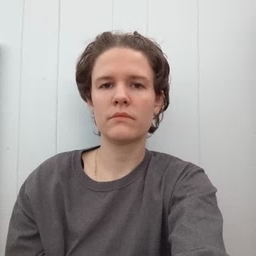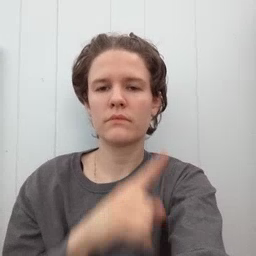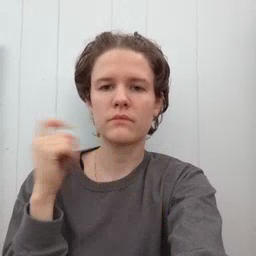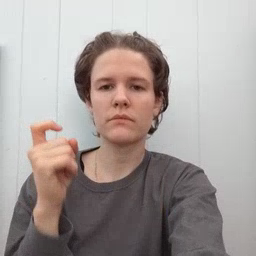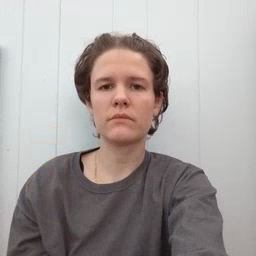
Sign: dry